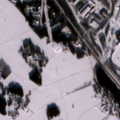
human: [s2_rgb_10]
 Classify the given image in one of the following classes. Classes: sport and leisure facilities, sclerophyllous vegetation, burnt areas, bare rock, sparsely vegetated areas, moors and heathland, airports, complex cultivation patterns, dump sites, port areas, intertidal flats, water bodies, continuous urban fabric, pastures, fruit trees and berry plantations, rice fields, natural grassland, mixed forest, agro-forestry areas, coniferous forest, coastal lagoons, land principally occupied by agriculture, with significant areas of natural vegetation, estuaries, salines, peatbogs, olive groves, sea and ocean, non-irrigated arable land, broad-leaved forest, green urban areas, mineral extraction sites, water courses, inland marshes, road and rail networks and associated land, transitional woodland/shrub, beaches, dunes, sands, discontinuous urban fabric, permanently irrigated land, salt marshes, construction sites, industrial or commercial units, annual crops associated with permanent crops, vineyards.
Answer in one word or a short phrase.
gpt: discontinuous urban fabric, sport and leisure facilities, non-irrigated arable land, coniferous forest